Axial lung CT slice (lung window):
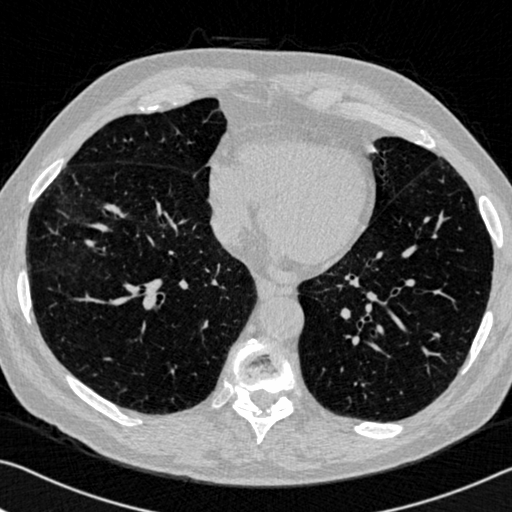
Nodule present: no